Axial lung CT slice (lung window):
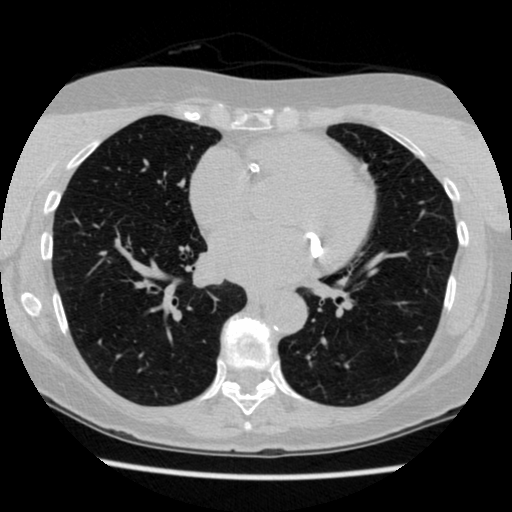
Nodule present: no